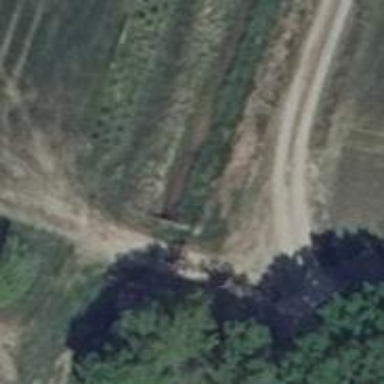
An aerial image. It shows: Culvert tunnel.